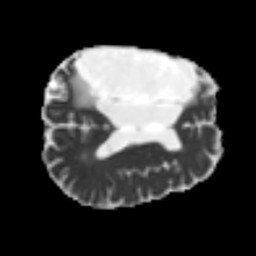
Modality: MD
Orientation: axial
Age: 52
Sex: male
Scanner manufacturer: siemens
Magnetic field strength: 3 T
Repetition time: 4.999 s
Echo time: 0.07946 s